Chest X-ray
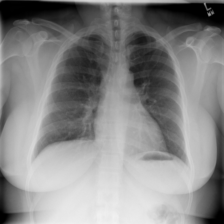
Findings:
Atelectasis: negative
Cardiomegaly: negative
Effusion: negative
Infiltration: negative
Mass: negative
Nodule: negative
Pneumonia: negative
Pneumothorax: negative
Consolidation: negative
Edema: negative
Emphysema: negative
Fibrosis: negative
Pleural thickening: negative
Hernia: negative